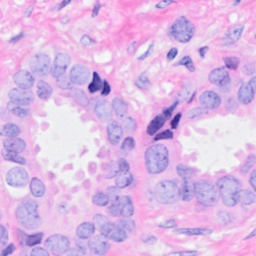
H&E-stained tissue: Breast